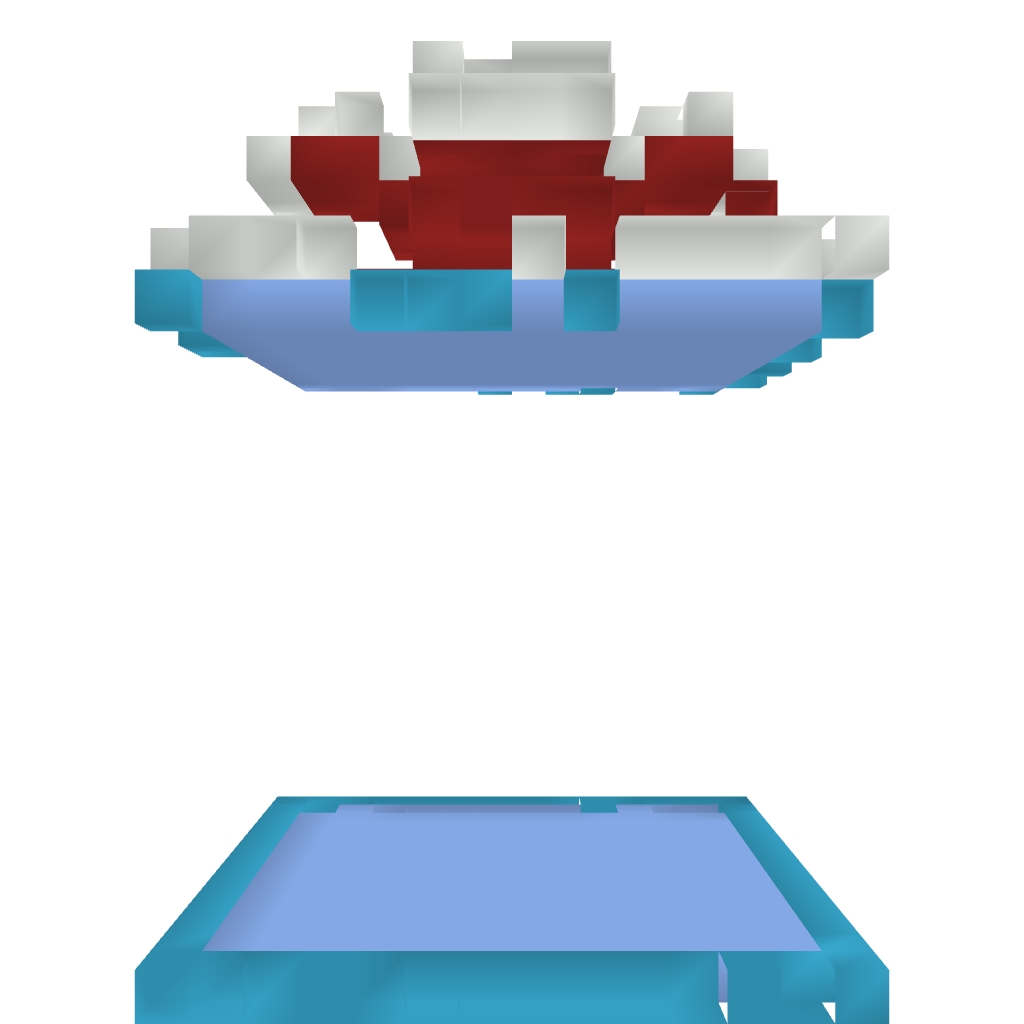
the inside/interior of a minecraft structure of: Ice Slime